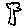
Label: tree